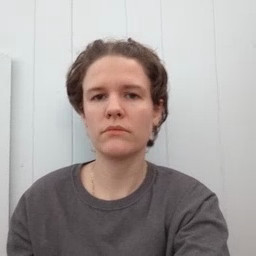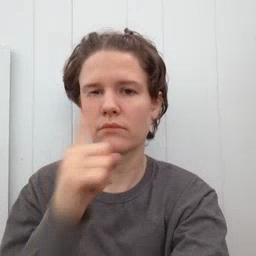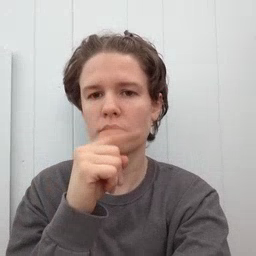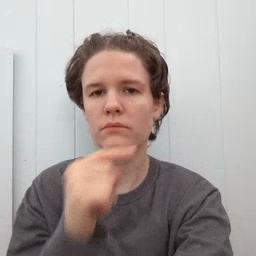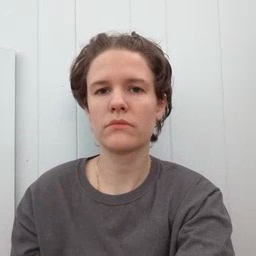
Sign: mouse